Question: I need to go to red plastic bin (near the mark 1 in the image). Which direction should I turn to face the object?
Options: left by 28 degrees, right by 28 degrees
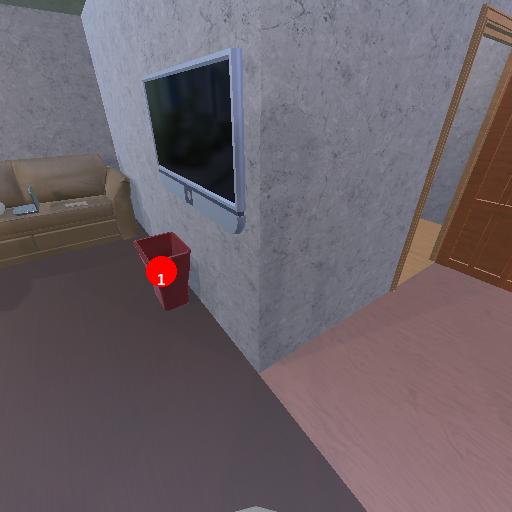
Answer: left by 28 degrees